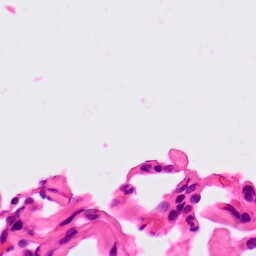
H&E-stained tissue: Lung